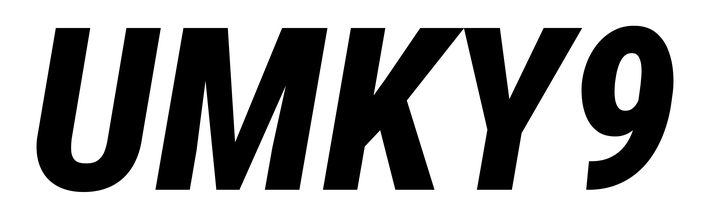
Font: Roboto-Italic_Condensed_ExtraBold_Italic